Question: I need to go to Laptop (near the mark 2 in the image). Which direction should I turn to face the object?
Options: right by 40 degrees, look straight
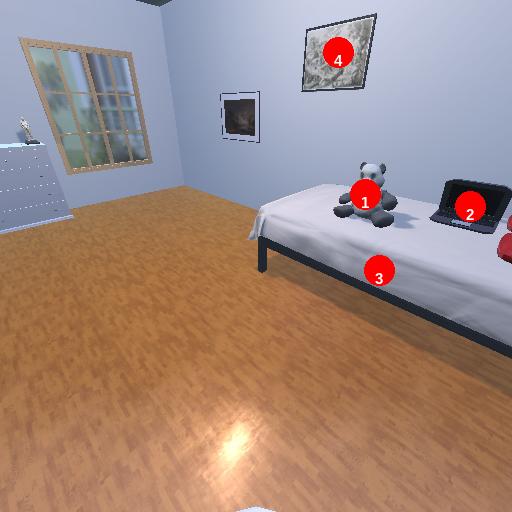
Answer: right by 40 degrees